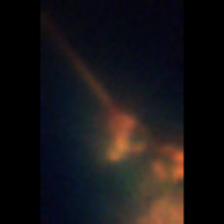
Taxon: Asterionellopsis
Group: Diatoms